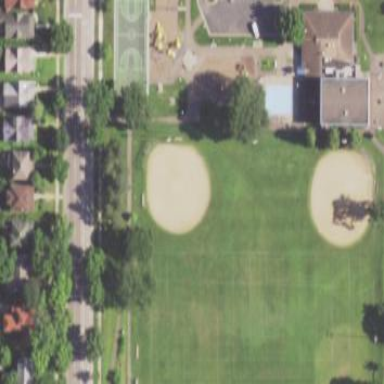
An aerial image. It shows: Baseball pitch for leisure land.